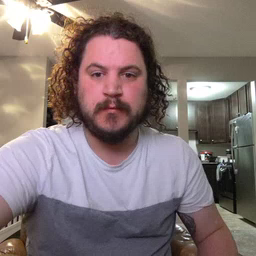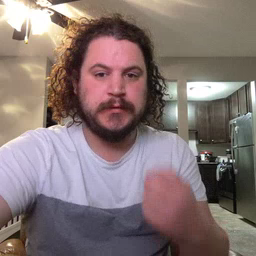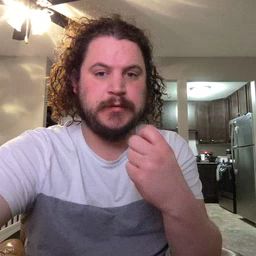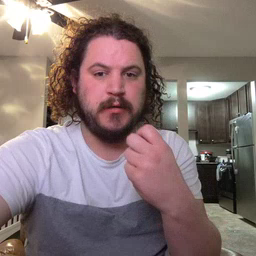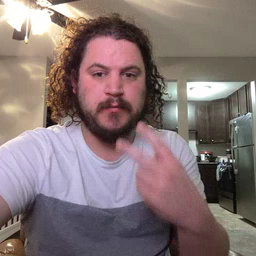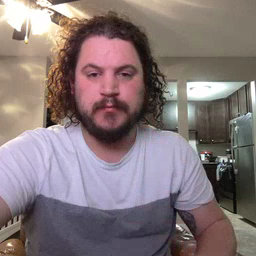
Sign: snack